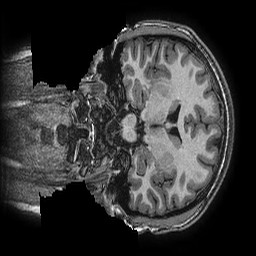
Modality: T1w
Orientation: coronal
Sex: female
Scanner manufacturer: ge
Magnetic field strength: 3 T
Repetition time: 0.0077 s
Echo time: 0.003436 s